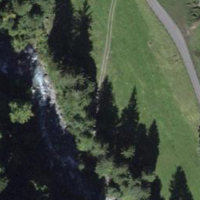
EUNIS habitat code: 43
Species observed at this site:
Phoenicurus ochruros